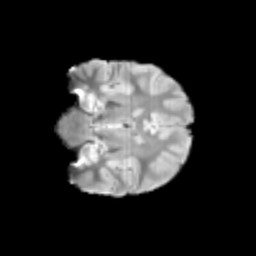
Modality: T2w
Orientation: coronal
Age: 12
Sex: female
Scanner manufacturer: siemens
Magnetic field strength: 3 T
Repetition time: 3.8 s
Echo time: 0.07 s